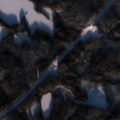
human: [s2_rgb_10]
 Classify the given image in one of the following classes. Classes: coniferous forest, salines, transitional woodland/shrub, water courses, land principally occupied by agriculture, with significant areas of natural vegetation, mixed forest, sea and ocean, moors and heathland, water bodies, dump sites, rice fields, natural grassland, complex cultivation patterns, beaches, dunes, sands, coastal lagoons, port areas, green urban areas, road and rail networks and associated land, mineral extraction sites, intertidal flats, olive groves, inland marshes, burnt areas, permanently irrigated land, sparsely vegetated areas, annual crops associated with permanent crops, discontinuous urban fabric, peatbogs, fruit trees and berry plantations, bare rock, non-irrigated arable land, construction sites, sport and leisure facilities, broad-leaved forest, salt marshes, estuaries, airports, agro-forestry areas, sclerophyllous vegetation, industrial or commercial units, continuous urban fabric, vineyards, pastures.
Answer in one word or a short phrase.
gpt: coniferous forest, mixed forest, transitional woodland/shrub, water bodies